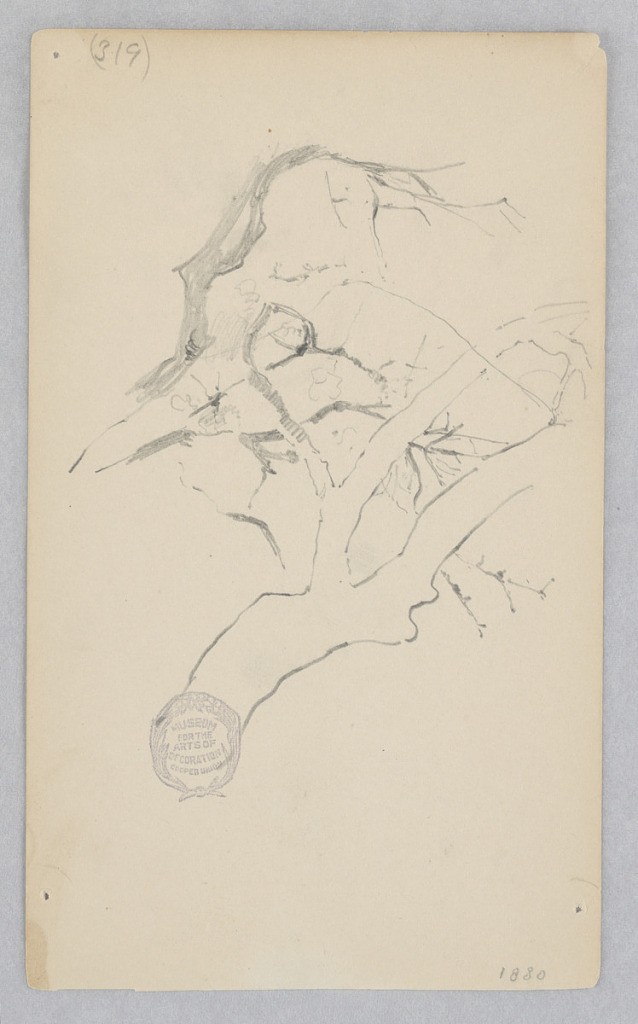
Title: Tree Branch
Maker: Robert Frederick Blum, American, 1857–1903
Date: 1880
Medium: Graphite on wove paper
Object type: Drawing
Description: Partial sketch of a tree branch.